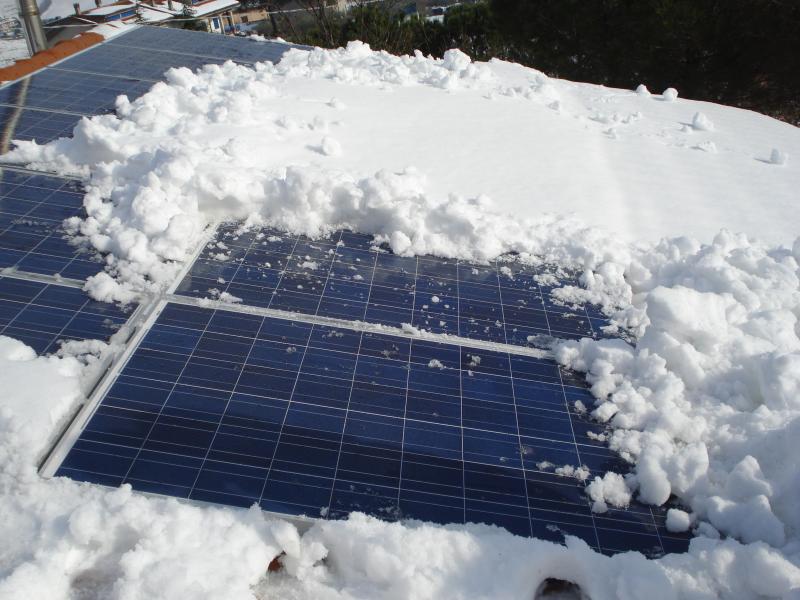
Label: Snow-Covered